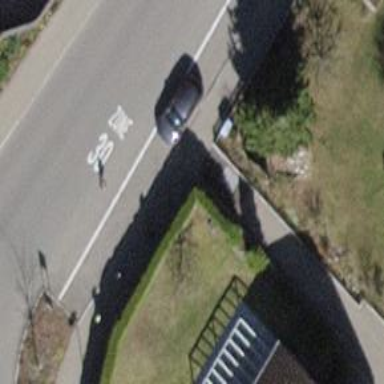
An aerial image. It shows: Bollard barrier.